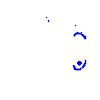
Particle: proton